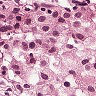
Metastatic tissue present: yes